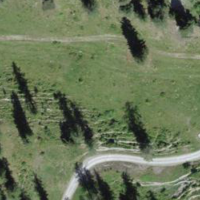
EUNIS habitat code: 43
Species observed at this site:
Tussilago farfara